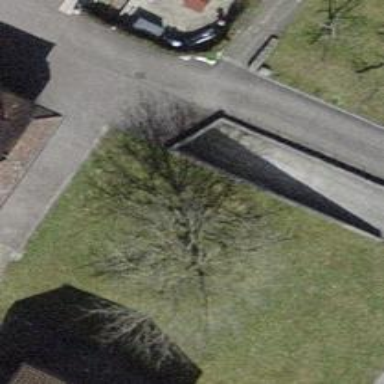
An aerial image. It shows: Parking entrance.